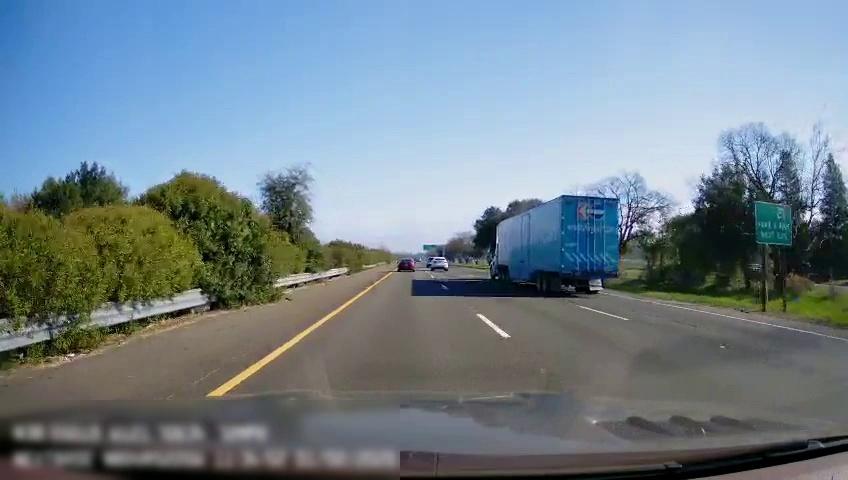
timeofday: Day
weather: Sunny
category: Drivable Space
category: Vehicles | Truck
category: Vehicles | SUV
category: Vehicles | Car
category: Vehicles | SUV
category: Lanes | Current Lane
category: Lanes | Current Lane
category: Lanes | Alternate Lane
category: Lanes | Alternate Lane
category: Traffic | Signs